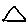
Label: triangle